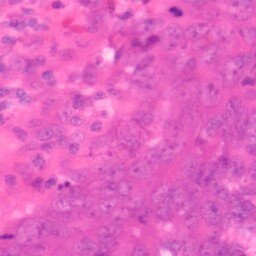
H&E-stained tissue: Colon